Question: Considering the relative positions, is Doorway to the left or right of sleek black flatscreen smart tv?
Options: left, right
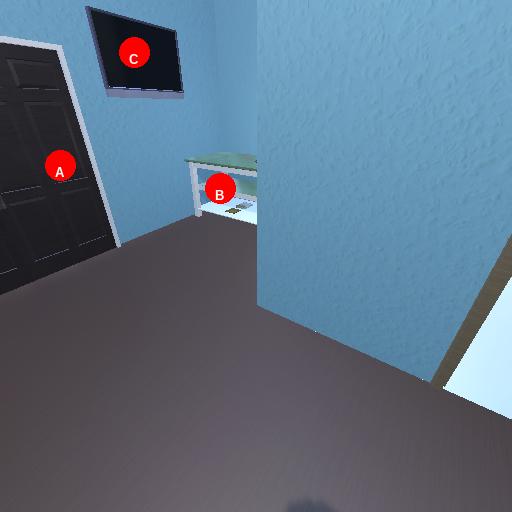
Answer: left